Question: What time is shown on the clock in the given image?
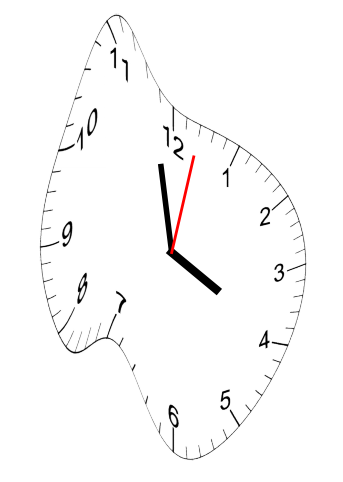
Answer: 03:58:02